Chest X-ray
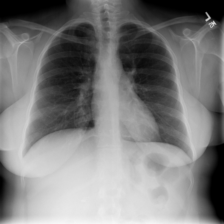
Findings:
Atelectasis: negative
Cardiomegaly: negative
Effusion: negative
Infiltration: positive
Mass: negative
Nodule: negative
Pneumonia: negative
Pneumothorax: negative
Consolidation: negative
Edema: negative
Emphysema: negative
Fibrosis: negative
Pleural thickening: negative
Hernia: negative